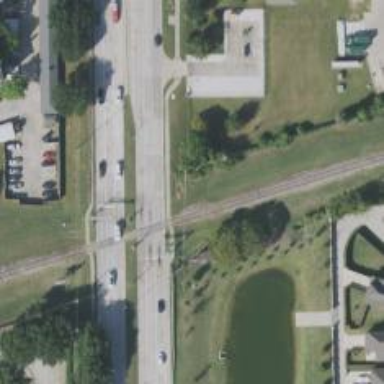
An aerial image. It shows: Crossing for the railway.